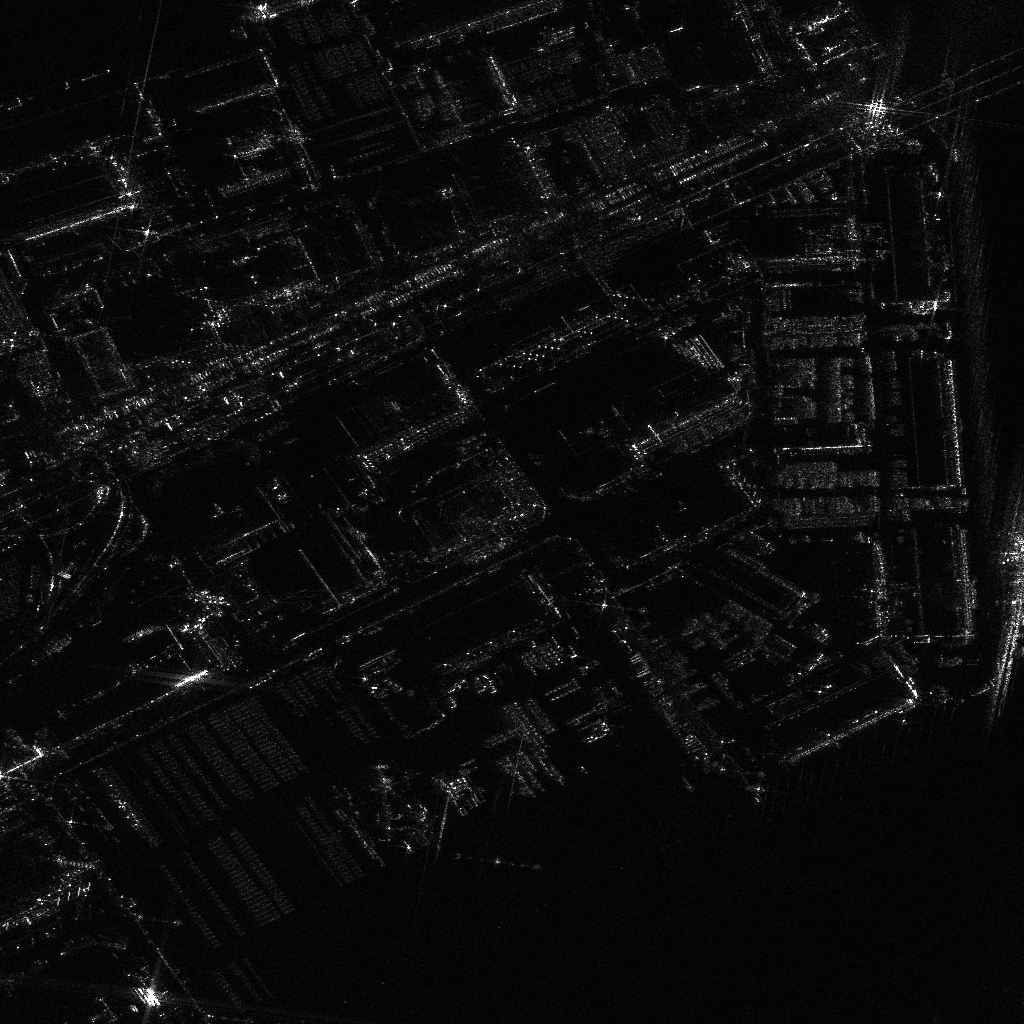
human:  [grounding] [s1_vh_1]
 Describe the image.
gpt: In the satellite image, there is  <ref>1 large container </ref> <box>[[25, -4, 27, 5, 74]]</box> located at top left.